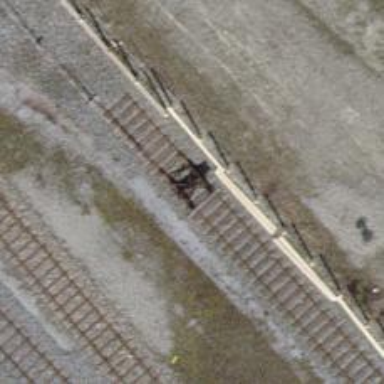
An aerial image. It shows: Single-track spur railway line.